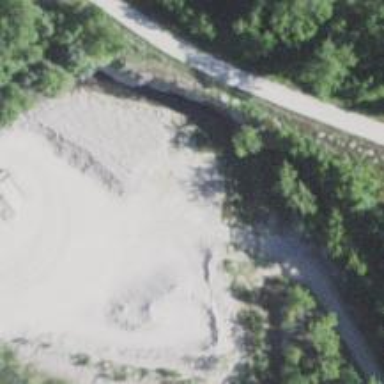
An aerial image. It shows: Quarry area.